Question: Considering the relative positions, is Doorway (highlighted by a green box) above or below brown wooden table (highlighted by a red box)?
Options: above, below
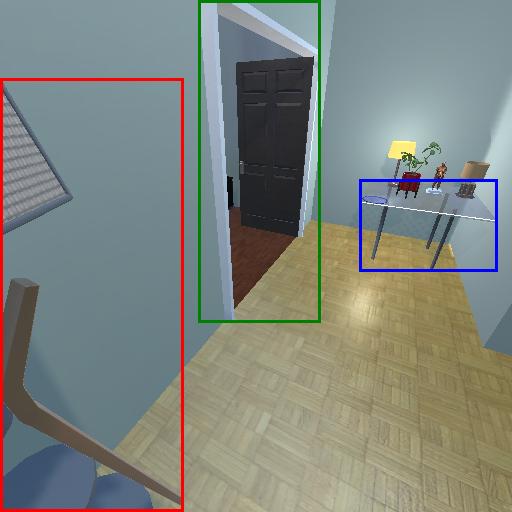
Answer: above